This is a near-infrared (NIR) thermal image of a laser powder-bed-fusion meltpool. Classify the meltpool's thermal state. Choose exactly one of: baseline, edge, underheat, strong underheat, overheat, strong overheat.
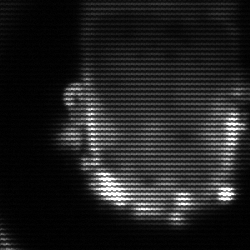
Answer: baseline